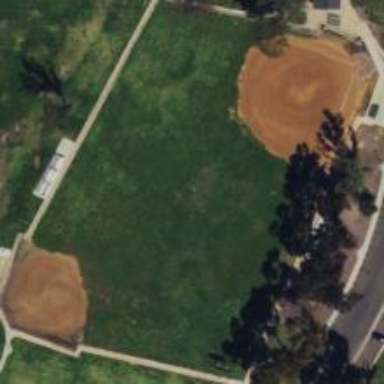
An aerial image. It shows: Baseball pitch for leisure land activities.